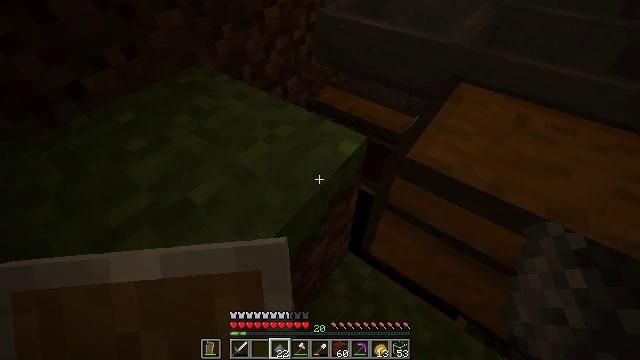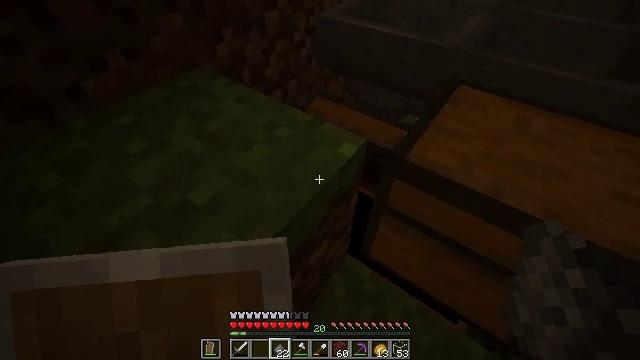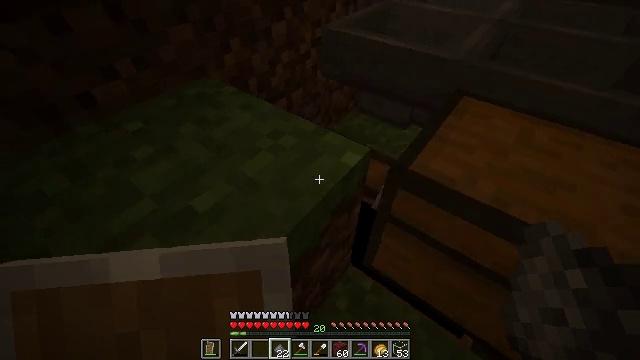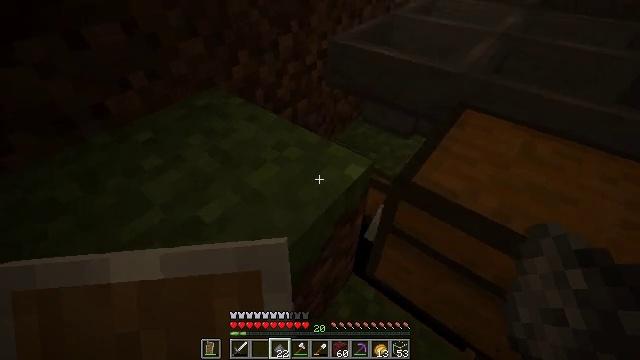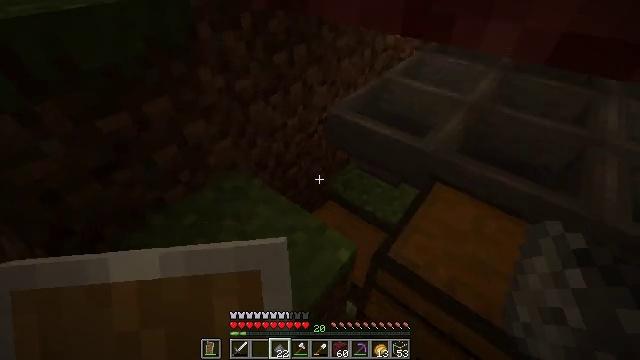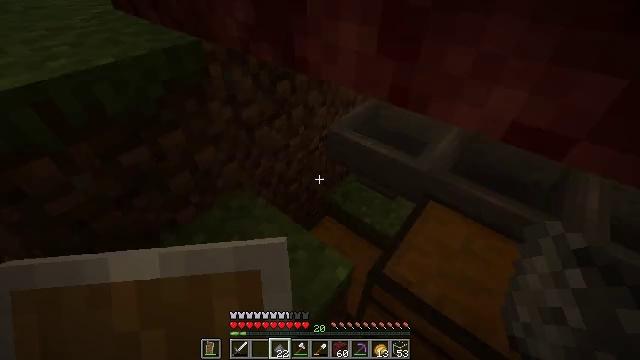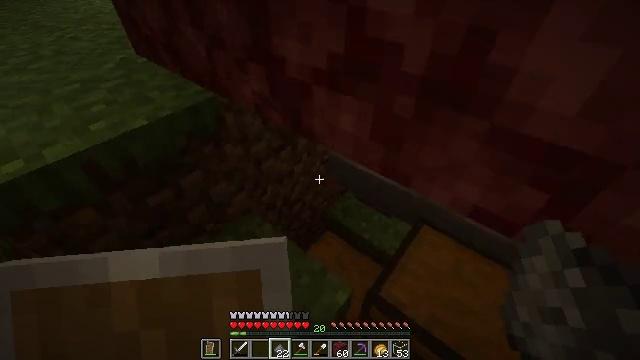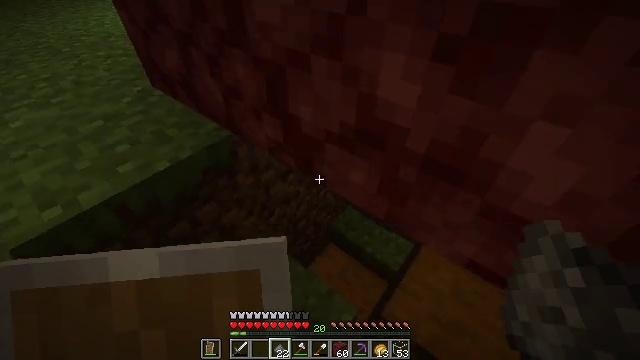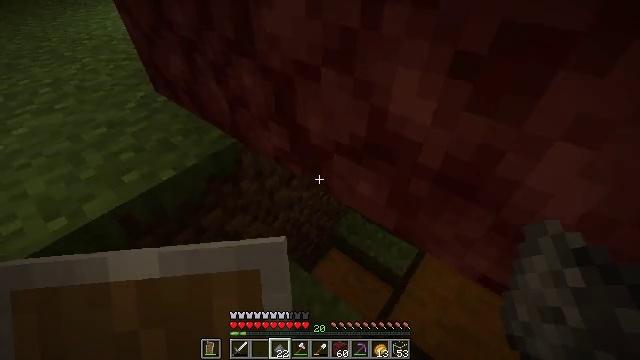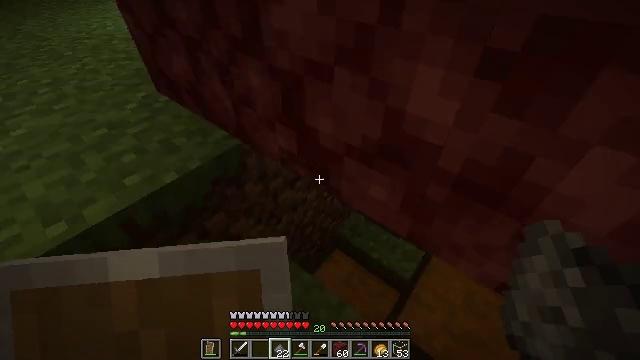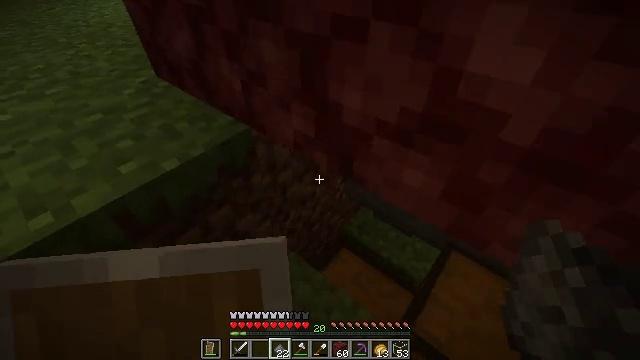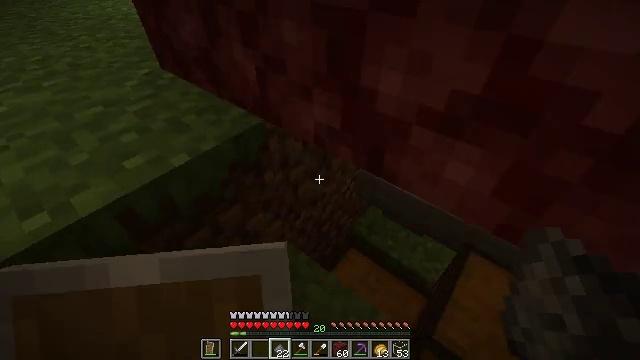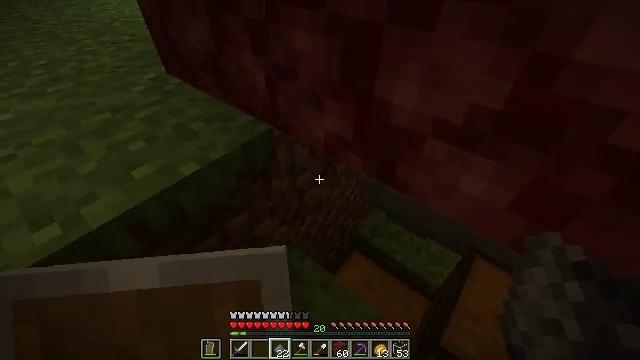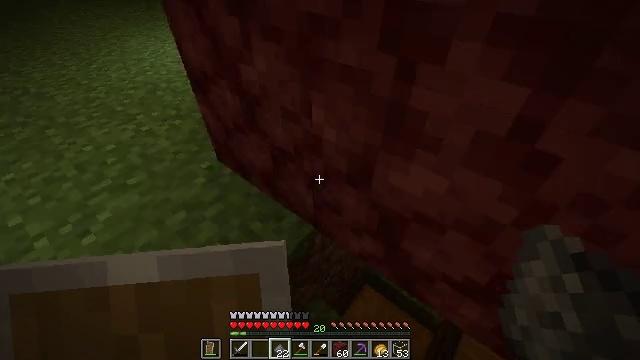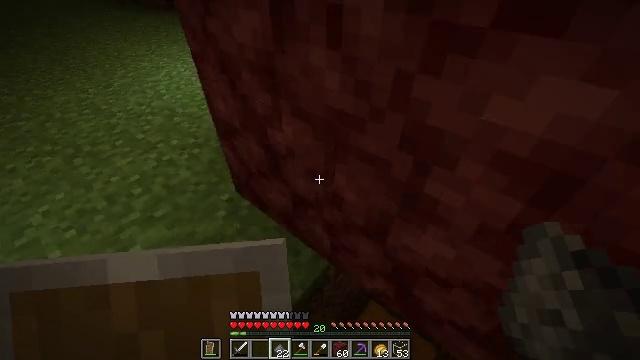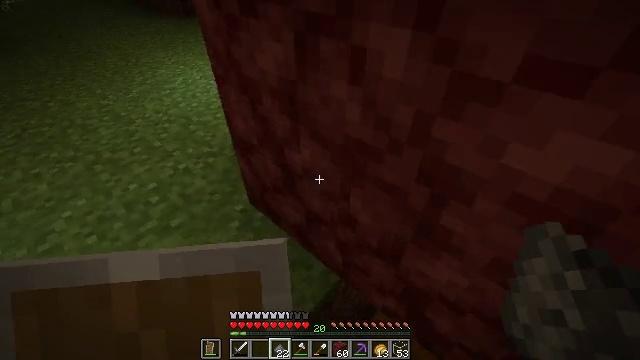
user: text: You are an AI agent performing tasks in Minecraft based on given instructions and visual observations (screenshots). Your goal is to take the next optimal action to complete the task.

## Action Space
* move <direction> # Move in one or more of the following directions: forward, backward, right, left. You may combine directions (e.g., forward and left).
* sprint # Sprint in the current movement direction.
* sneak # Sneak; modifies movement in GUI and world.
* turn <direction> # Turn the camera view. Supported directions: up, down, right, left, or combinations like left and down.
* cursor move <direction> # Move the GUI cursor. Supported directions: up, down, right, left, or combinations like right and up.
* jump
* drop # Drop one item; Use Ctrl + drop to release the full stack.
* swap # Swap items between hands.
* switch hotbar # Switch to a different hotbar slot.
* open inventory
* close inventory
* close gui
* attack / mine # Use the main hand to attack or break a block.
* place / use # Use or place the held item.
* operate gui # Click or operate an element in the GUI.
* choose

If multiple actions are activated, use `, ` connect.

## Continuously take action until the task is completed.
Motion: motion action
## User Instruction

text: Attack the ground to gather sand.
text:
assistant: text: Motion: no_op
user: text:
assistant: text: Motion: turn left and up
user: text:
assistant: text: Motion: move forward and move left, turn left and up, jump
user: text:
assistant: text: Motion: move forward and move left, turn up, jump
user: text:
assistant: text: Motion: move forward and move left, jump
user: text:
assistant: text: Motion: move forward and move left, jump
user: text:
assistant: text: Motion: move forward and move left, jump
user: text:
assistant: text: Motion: move forward and move left
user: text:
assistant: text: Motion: move left
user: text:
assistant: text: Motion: move left
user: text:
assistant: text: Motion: move left
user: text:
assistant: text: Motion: move left, jump
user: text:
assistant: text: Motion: move forward and move left, jump
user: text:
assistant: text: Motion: move forward and move left, jump
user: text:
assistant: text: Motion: move forward and move left, turn left, jump
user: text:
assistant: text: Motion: move forward and move left, turn left and up
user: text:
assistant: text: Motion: move forward and move left, turn left and up
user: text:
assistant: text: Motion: move forward and move left, turn left and up
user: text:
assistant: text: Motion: move forward and move left, turn left and up
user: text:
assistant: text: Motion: move forward, turn left
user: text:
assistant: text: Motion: move forward, turn left and up
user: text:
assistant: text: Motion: move forward, turn left
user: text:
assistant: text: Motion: move forward, turn left and up
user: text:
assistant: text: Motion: move forward
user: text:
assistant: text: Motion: move forward
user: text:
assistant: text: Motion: move forward, turn left
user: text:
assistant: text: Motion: move forward, turn left
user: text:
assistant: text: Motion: move forward, turn down
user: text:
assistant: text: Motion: no_op
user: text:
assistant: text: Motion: no_op